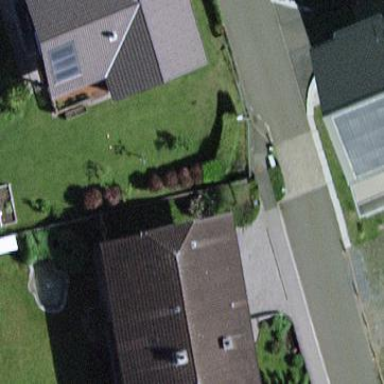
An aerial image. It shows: Detached building.